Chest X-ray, AP view. Patient: 38 years old, sex F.
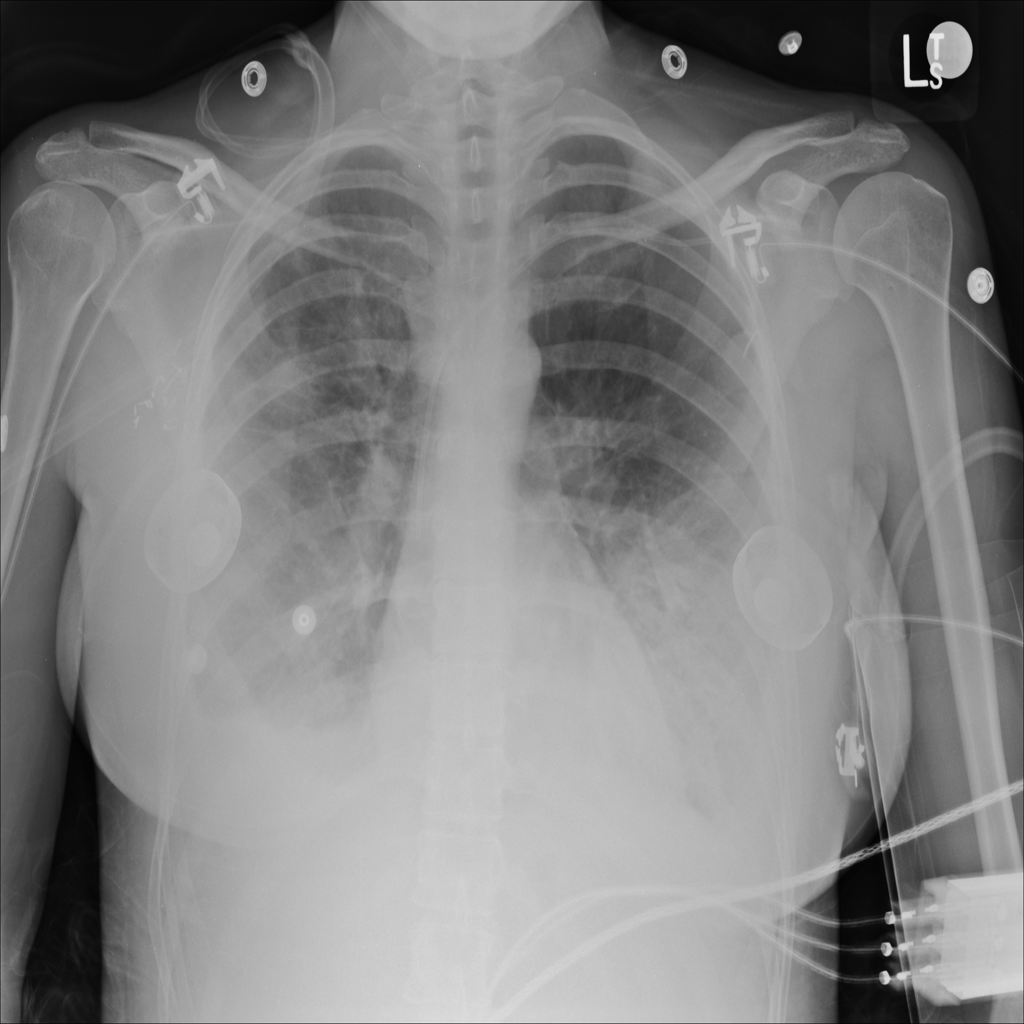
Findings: Effusion